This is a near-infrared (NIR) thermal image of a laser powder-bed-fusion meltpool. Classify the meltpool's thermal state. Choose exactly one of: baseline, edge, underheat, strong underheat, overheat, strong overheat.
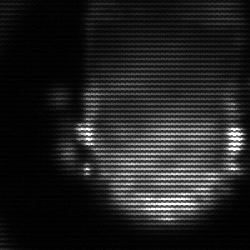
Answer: baseline